Question: I am trying to build a dependecy scheme of a program as a digraph in dot. Therefore I used the following code:
'''
digraph LINK {
rankdir=LR;
ranksep=0.65;
nodesep=0.40;
splines=false;
overlap=false;
concentrate=false;
node[shape=box];
subgraph clusterAPP {
label="Application";
style=dashed;
nodeA[label="d = func(...);"];
};
subgraph clusterFB{
color=red;
label="Wrapper";
style=dashed;
rank=same;
wrapper[label="wrapper"];
real[label="pointer to
real func"];
wrapper -> real [constraint=false,label="dlopen
dlsym"];
}
subgraph clusterBACKEND {
label="Backend"
style=dashed;
func[label="float func(...)"];
};
nodeA -> wrapper;
real -> func[weight=10];
func->real[color=blue];
}
'''
This results in
The problems are now:
- 'real''func'- 'wrapper''real'
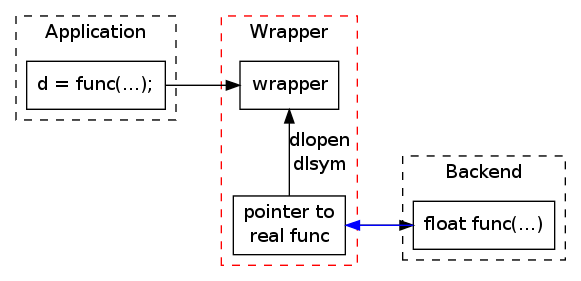
Answer: The answer to your first question has already been given elsewhere <URL> to add an extra edge in the same direction, remove it's constraint and reverse the edge's direction and hide the edge pointing back.
Or to put it in code:
'''
real -> func [weight=10] // Remains unaltered
real -> func [constraint=false, dir=back] // Remove the constraint and reverse the edge
func -> real [style=invis] // Hide the edge pointing pack
'''
As to why the other edge is pointing in the wrong direction, this has to do with <URL>.
To fix this you will either need to manually update your Graphviz to a newer version or (if you already have a newer version or can't/don't want to update) add 'dir=back' to that nodes attribute.
Putting everything together the result is this:

Using the following DOT code:
'''
digraph LINK {
rankdir=LR;
ranksep=0.65;
nodesep=0.40;
splines=false;
overlap=false;
concentrate=false;
node[shape=box];
subgraph clusterAPP {
label="Application";
style=dashed;
nodeA[label="d = func(...);"];
};
subgraph clusterFB{
color=red;
label="Wrapper";
style=dashed;
rank=same;
wrapper[label="wrapper"];
real[label="pointer to
real func"];
}
subgraph clusterBACKEND {
label="Backend"
style=dashed;
func[label="float func(...)"];
};
nodeA -> wrapper;
wrapper -> real [constraint=false, dir=back, label="dlopen
dlsym"]; // Added reverse direction
real -> func [weight=10] // Remains unaltered
real -> func [constraint=false, dir=back] // Remove the constraint and reverse the edge
func -> real [style=invis] // Hide the edge pointing pack
}
'''